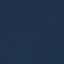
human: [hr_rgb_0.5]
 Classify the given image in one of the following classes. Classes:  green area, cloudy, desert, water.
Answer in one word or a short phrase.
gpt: water